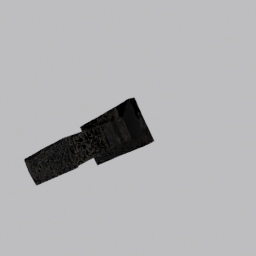
Label: electronics